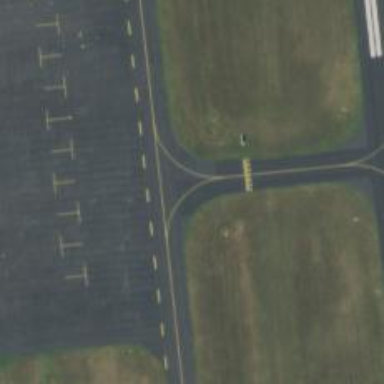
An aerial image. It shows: View of taxiway at the airport.